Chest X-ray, AP view. Patient: 50 years old, sex M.
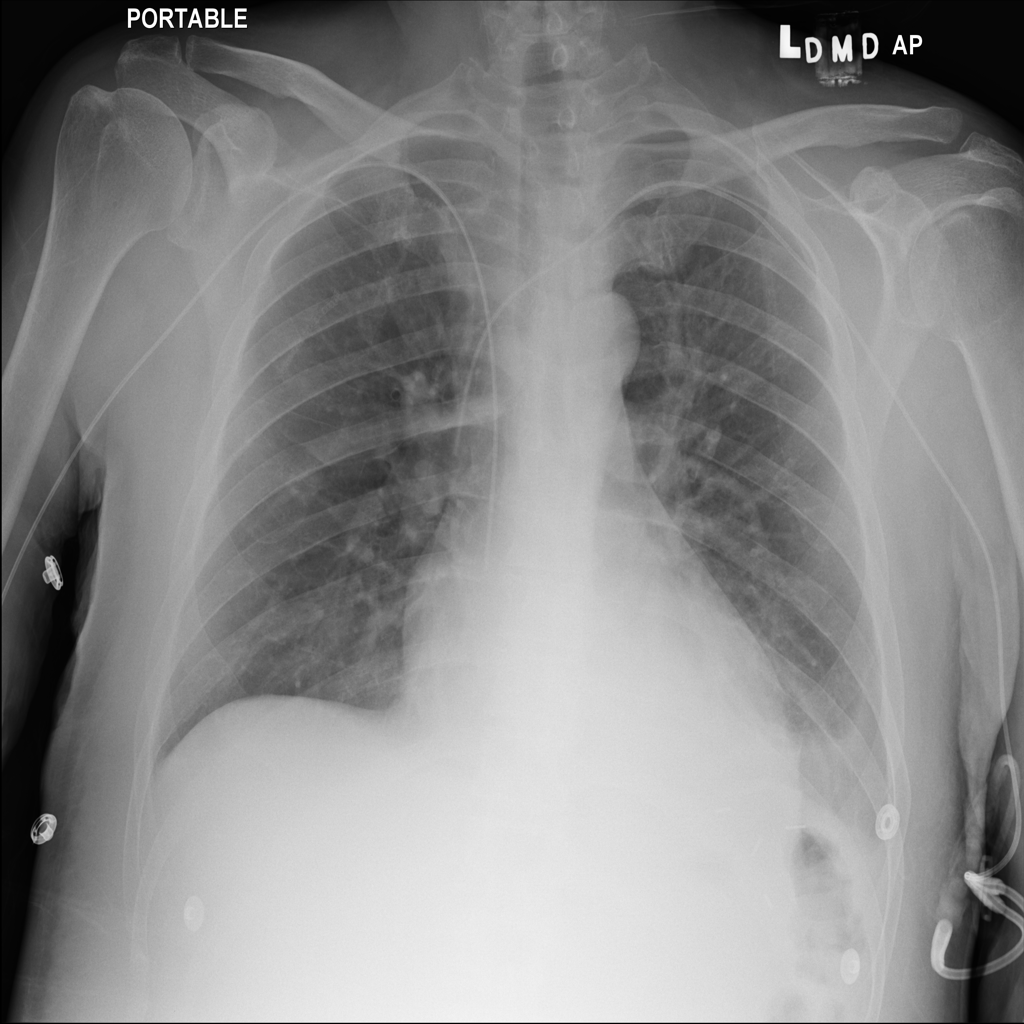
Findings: No Finding